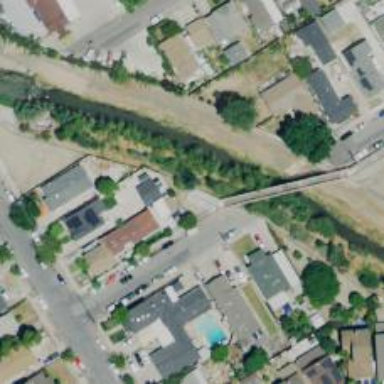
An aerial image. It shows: Footway road with embankment.